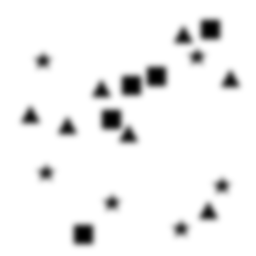
Squares: 5
Triangles: 7
Stars: 6
Total shapes: 18